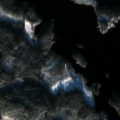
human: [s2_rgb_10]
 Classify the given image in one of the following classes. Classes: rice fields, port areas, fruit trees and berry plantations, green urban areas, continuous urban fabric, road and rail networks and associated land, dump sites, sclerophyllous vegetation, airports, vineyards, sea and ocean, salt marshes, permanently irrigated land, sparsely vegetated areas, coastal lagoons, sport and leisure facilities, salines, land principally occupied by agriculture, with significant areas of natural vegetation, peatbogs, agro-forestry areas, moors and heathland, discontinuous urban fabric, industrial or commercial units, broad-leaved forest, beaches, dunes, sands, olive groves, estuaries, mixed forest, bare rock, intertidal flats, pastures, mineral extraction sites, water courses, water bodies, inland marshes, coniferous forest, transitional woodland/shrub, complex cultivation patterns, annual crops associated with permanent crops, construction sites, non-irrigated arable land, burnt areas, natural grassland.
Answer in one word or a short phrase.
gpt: coniferous forest, mixed forest, transitional woodland/shrub, water bodies